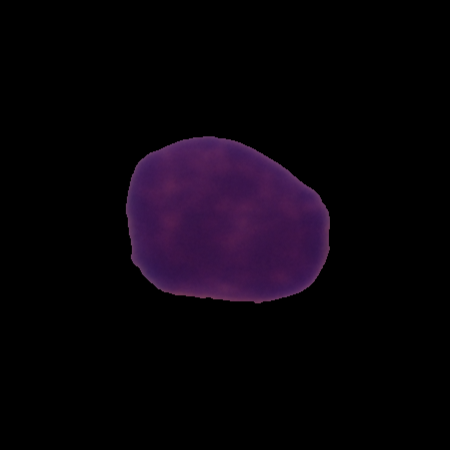
Label: healthy